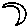
Label: moon